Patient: sex F, age 54
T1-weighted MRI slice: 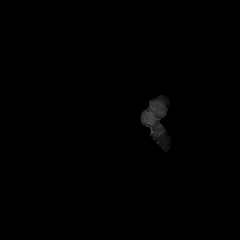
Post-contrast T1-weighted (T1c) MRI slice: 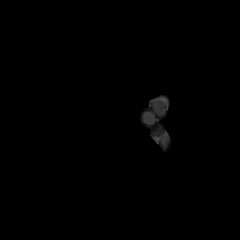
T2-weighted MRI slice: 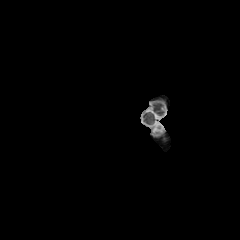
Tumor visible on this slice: no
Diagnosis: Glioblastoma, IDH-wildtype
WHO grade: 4